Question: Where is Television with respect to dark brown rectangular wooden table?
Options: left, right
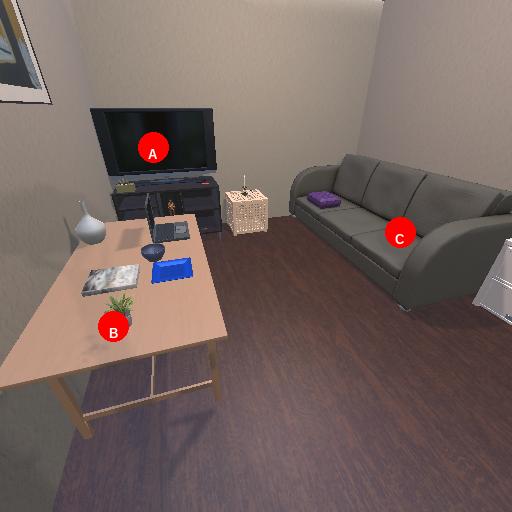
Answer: left